Question: I am trying to export my database to .csv the exporting done ,but it put all the fields
in one column (without separating)
the code :
'''
$sql = "SELECT ARP_name ,Student_name ,institute ,id ,Major from istyle ";
$results=mysql_query($sql);
$filename = "uploaded/".time().".csv";
$handle = fopen($filename, 'w+');
fputcsv($handle, array_keys("ARP_name","Student_name","institute"));
while($row = mysql_fetch_assoc($results))
{
fputcsv($handle, array($row["ARP_name"], $row["Student_name"],$row["institute"]));
}
'''
the result is :
>
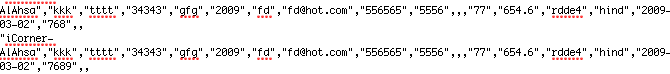
Answer: Since your csv export looks perfectly fine on first glance I assume you mean that the spreadsheet you are trying to import the data into puts everything into one single column?
There are various settings you can adjust to describe the csv format details when importing data into spreadsheet applications. Check the applications preferences dialog. OpenOffice and LibreOffice Calc applications come with a great wizard for this.